Aerial crown-view tile of a tropical tree (Barro Colorado Island, Panama), acquired 20241216:
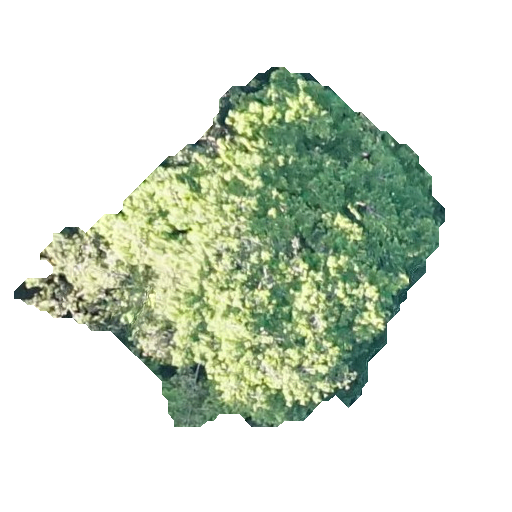
Species: Virola surinamensis
GBIF accepted scientific name: Virola surinamensis
Crown area: 130.06 m²